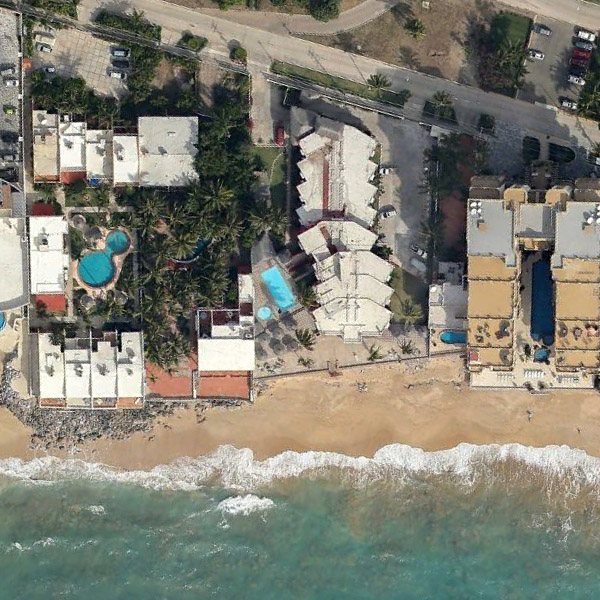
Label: Resort